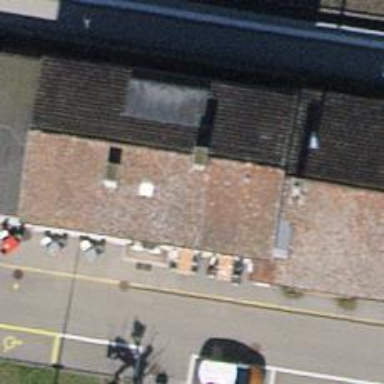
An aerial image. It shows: Restaurant.